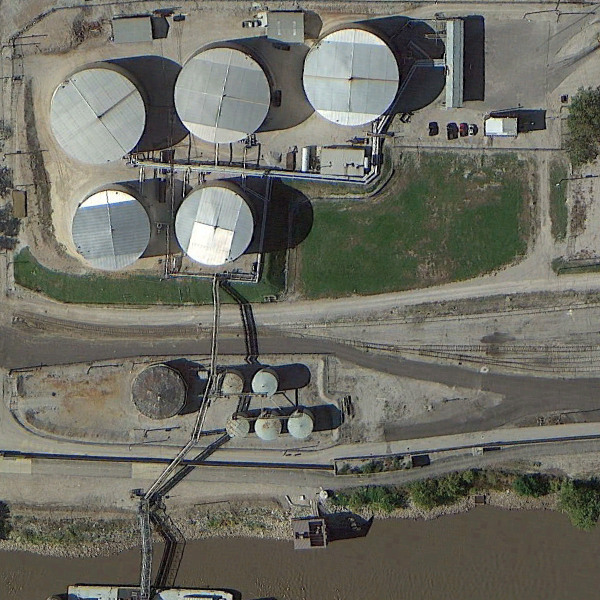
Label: StorageTanks